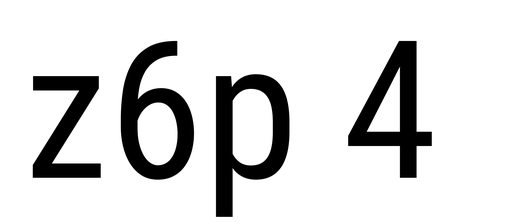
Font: Roboto_Condensed_Regular